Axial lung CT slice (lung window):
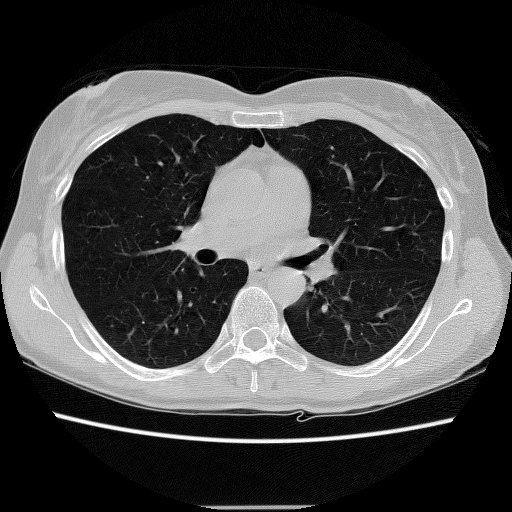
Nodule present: no